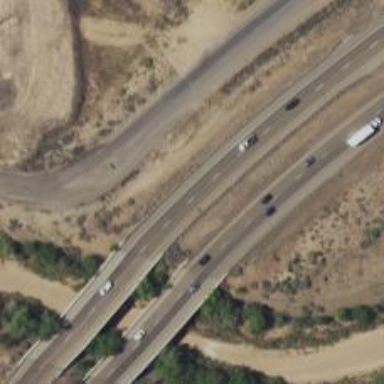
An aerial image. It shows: This image shows trunk highway that functions as expressway.